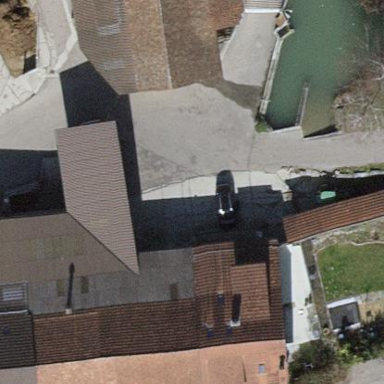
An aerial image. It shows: Building with tiled roof.